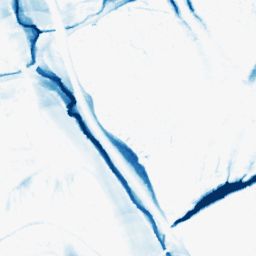
Category: morphological
Decomposition family: morphological_ellipse
Decomposition parameters: operation: closing
width: 20
height: 50
Upsampling method: sinc_hamming
Upsampling parameters: scale: 4
kernel_size: 8
Upsampling scale: 4